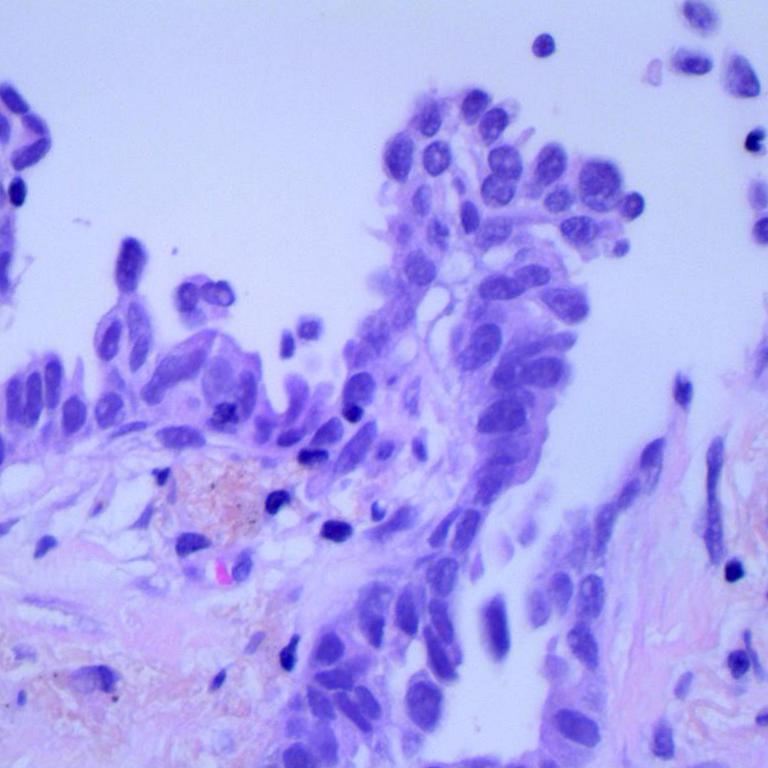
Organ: lung
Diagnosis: adenocarcinomas